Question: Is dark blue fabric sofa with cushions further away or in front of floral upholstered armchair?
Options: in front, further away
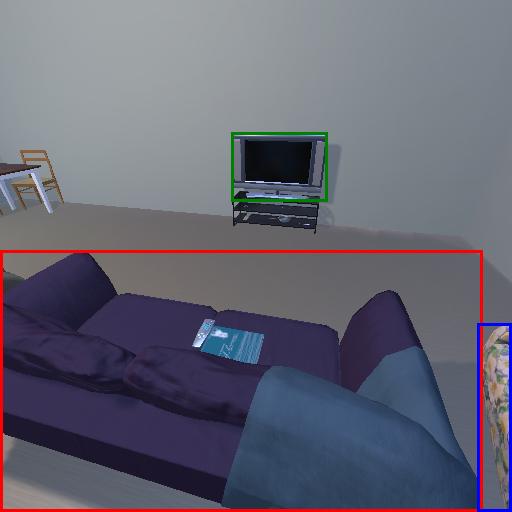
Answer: in front